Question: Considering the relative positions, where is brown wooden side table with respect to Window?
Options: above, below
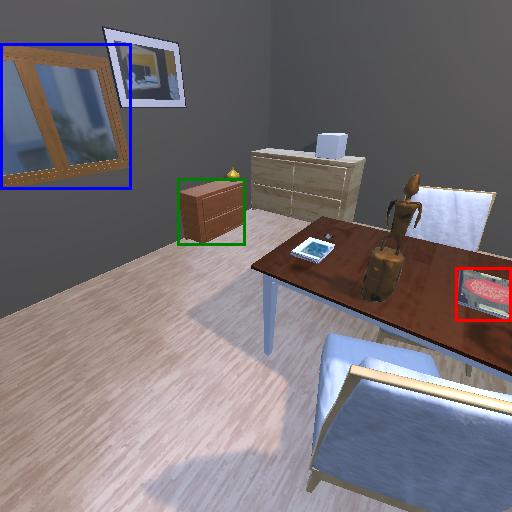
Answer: above